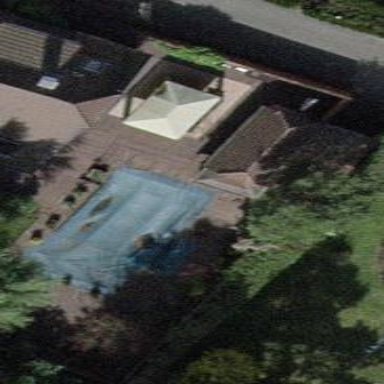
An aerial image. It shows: Swimming pool located in leisure land.